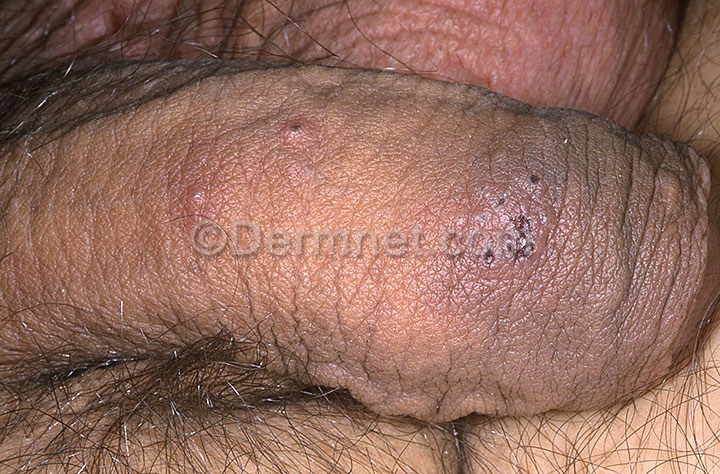
Disease: Herpes HPV and other STDs Photos